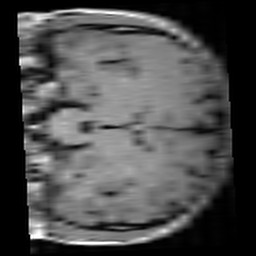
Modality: T1w
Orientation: coronal
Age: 22
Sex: male
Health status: healthy
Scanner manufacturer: siemens
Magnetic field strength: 3 T
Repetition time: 4.1 s
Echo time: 0.0085 s